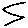
Label: zigzag